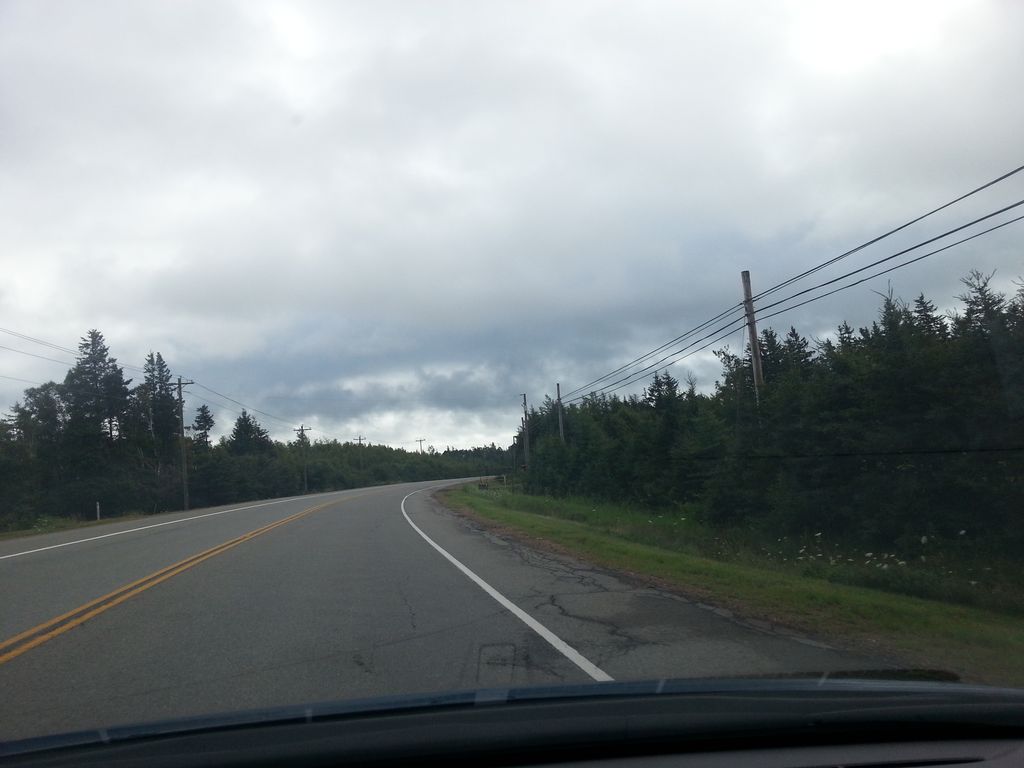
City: charlottetown